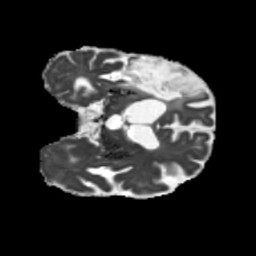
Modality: MD
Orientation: coronal
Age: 71
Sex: male
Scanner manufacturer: siemens
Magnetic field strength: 3 T
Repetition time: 5.25 s
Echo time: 0.08 s